Field crop: maize
Growth stage: 2
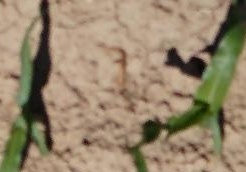
Species: maize